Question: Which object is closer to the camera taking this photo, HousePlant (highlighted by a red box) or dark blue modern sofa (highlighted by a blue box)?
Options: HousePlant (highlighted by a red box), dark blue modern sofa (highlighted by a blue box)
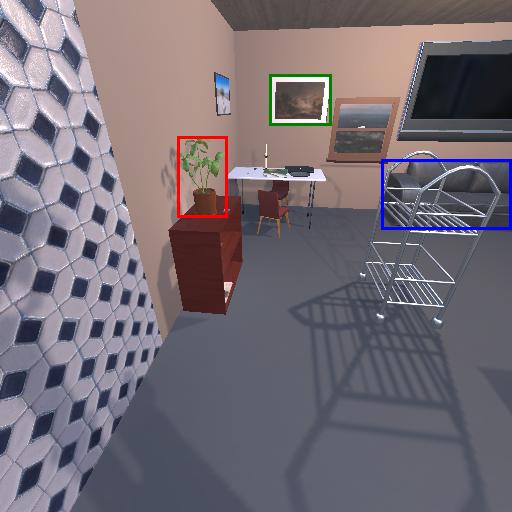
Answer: HousePlant (highlighted by a red box)